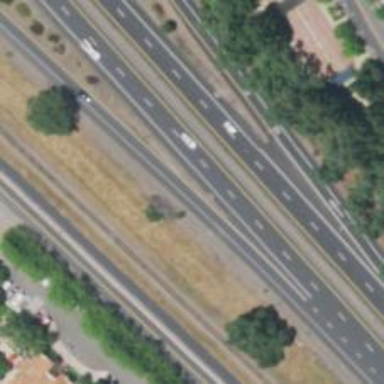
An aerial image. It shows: Primary link highway.